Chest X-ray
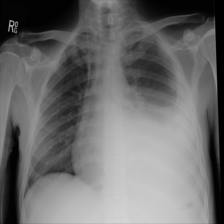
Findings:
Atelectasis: negative
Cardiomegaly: negative
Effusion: negative
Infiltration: negative
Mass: negative
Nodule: negative
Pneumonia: negative
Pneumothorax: negative
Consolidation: negative
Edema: negative
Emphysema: negative
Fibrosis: negative
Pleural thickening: negative
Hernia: negative